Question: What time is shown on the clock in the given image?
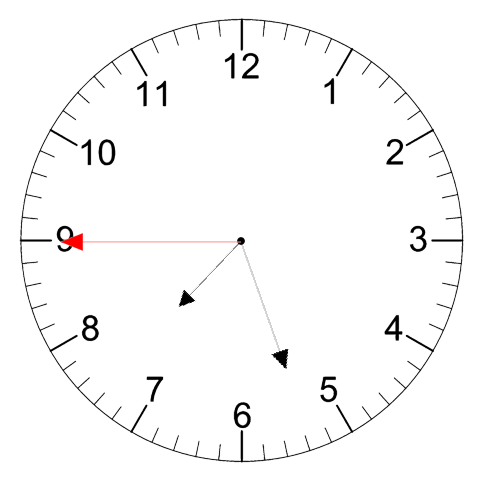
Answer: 07:26:45